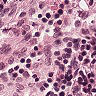
Metastatic tissue present: no